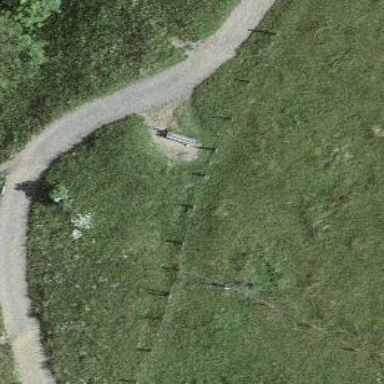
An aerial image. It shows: Bench.